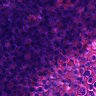
Metastatic tissue present: no